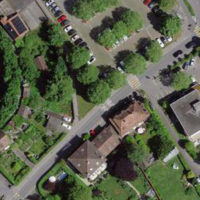
EUNIS habitat code: 55
Species observed at this site:
Corvus frugilegus